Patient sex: M
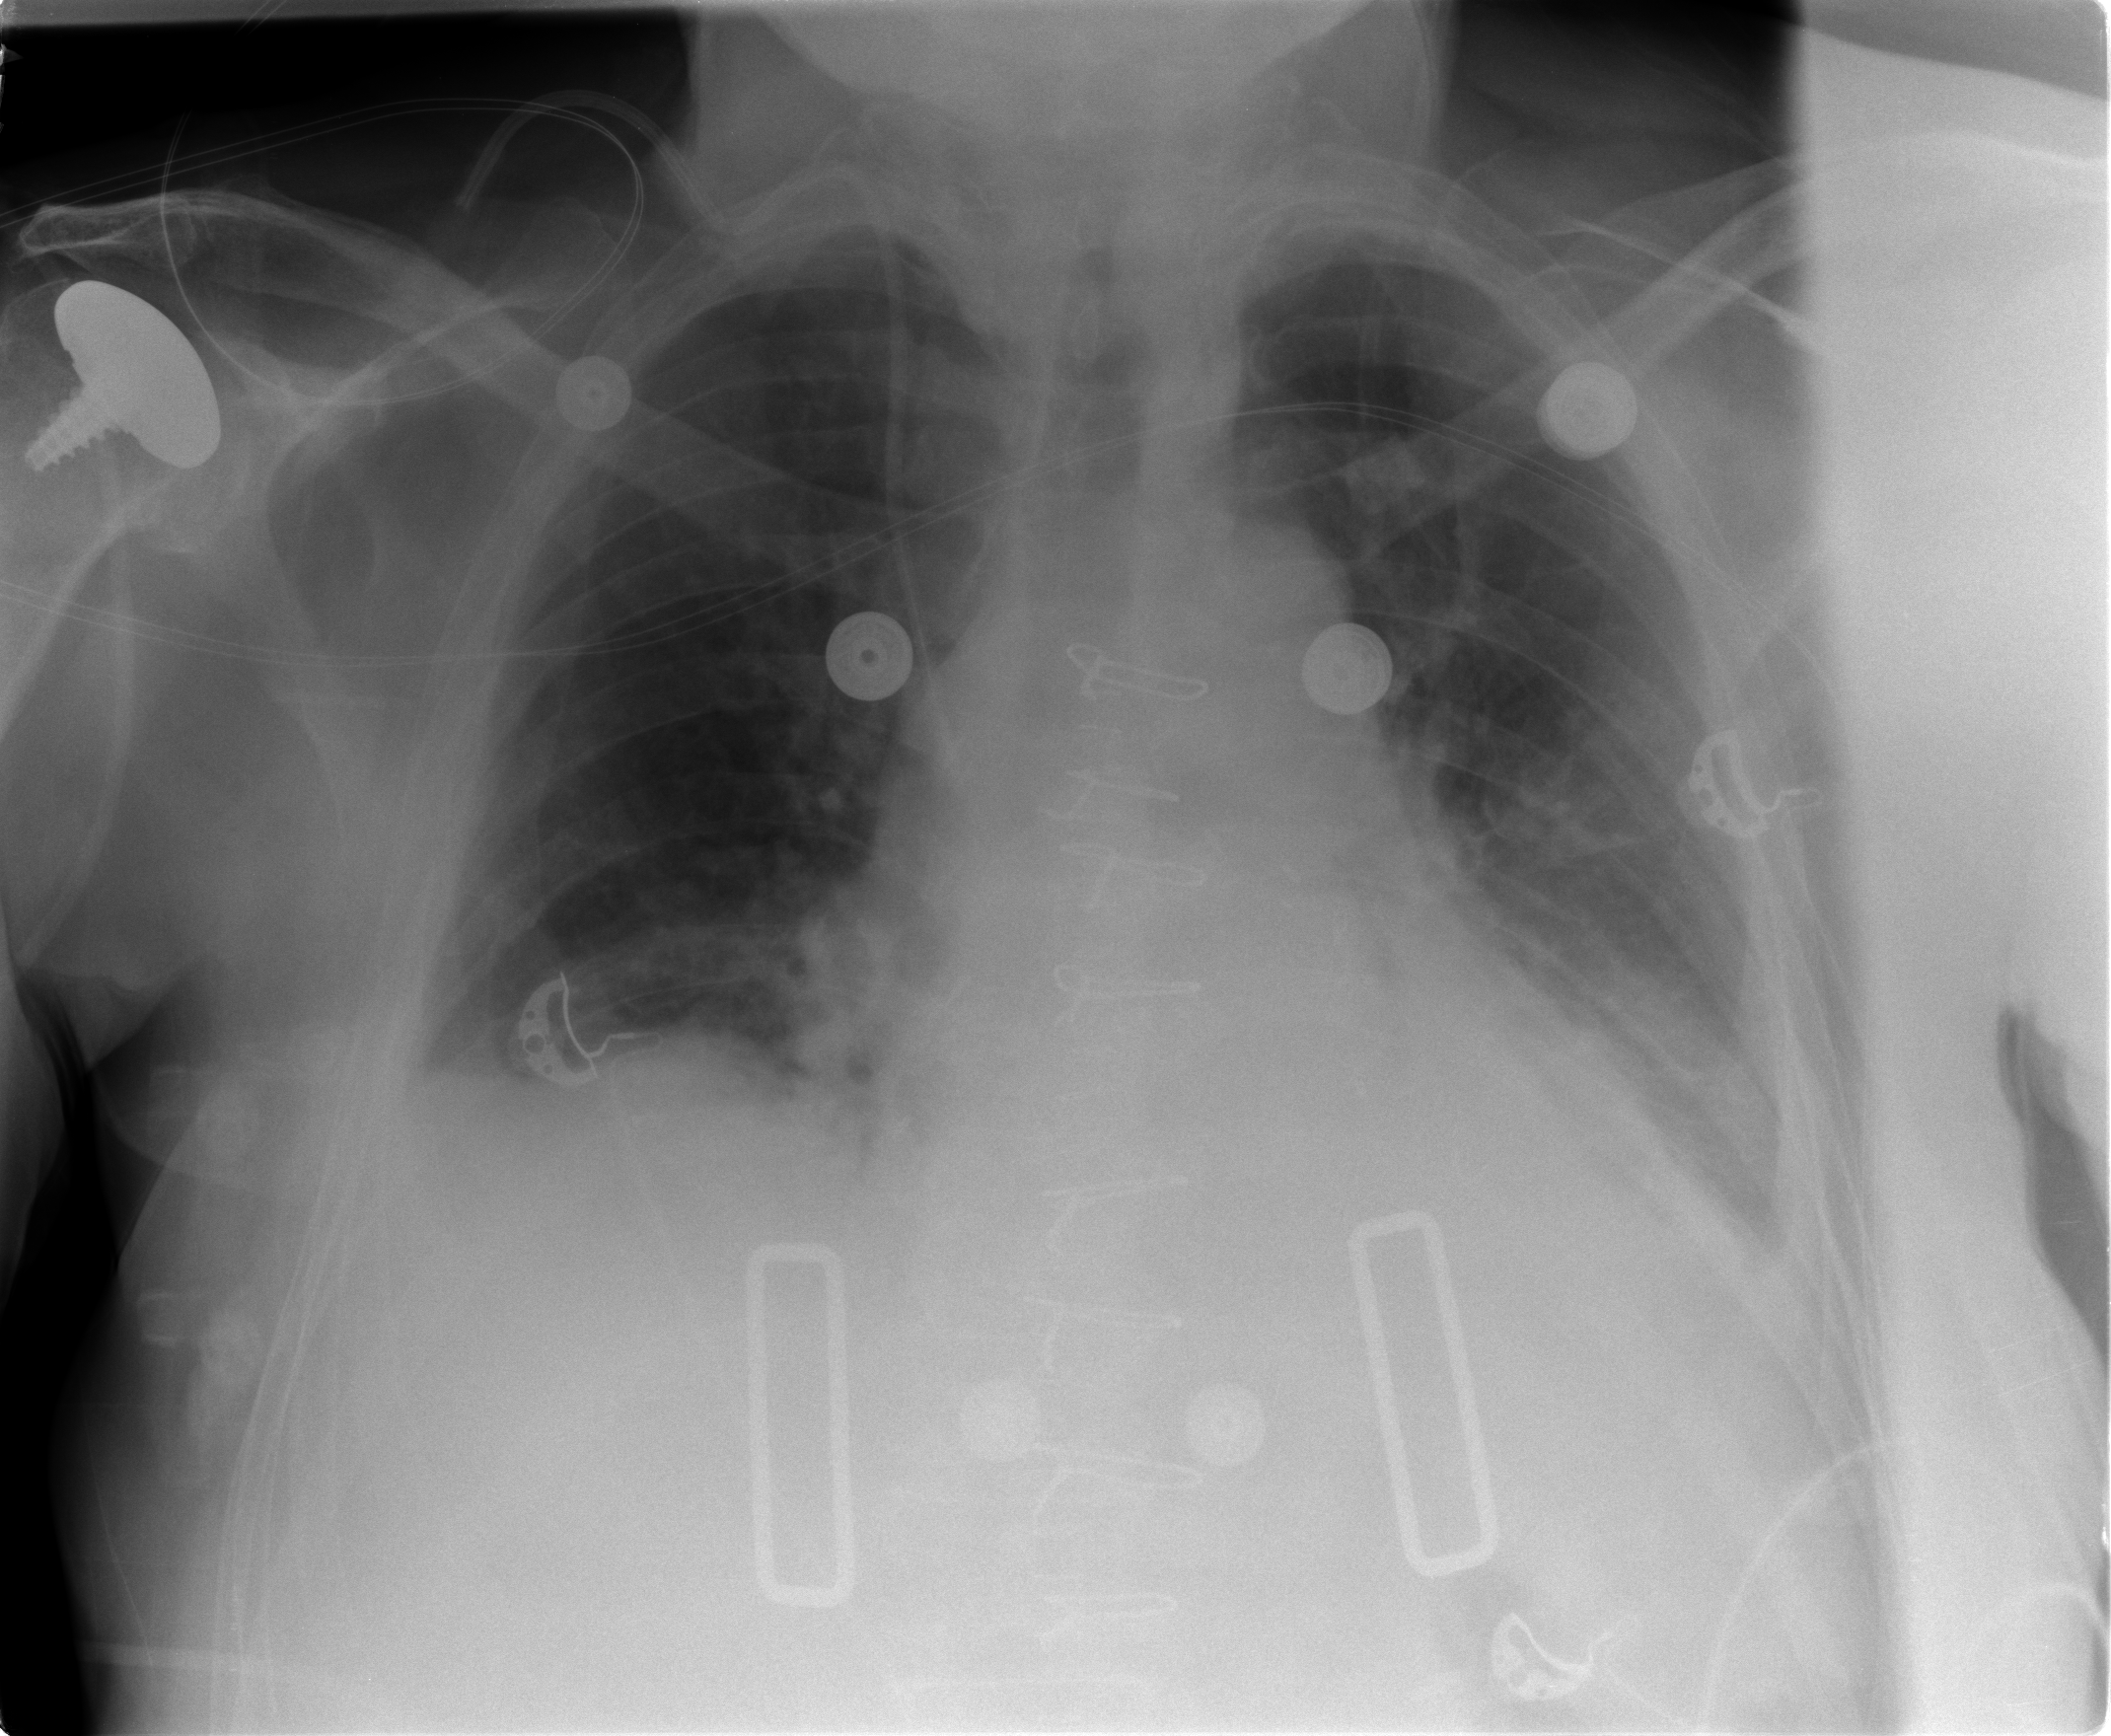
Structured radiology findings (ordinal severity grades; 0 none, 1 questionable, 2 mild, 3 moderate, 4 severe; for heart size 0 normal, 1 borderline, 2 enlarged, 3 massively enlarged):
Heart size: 2
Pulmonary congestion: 3
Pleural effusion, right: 2
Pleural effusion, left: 2
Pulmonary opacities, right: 0
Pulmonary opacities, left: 0
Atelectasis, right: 0
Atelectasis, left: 0